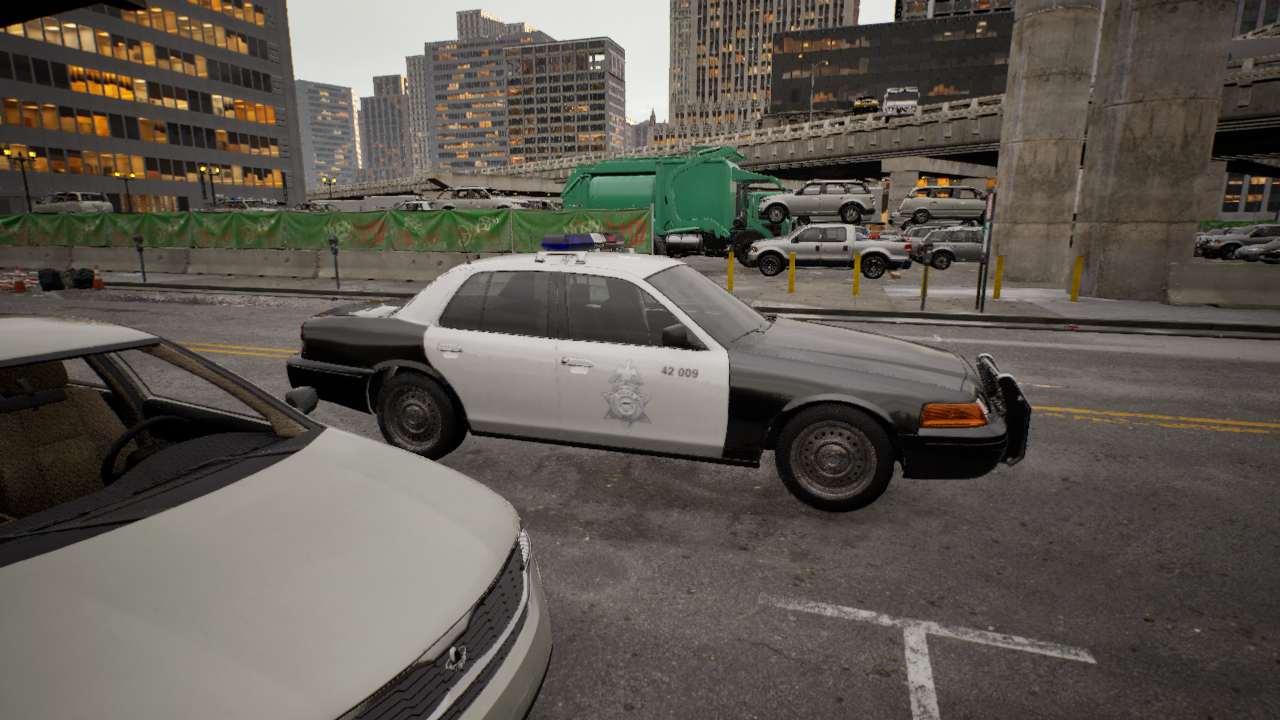
Venue: downtown
Lighting: golden hour
Vehicle rig: sedan